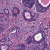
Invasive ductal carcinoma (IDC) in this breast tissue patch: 0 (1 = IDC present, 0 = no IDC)